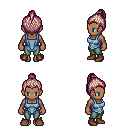
a pixel art fantasy rpg character, female body template, human, dark skin, blue vest, teal pants, white blonde short topknot hairstyle, brown shoes, four views (front, back, left, right), 2x2 character sprite sheet, small pixel art, hard edges, no anti-aliasing